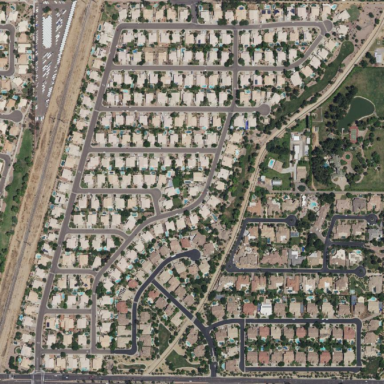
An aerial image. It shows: Residential area within neighborhood.